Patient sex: M
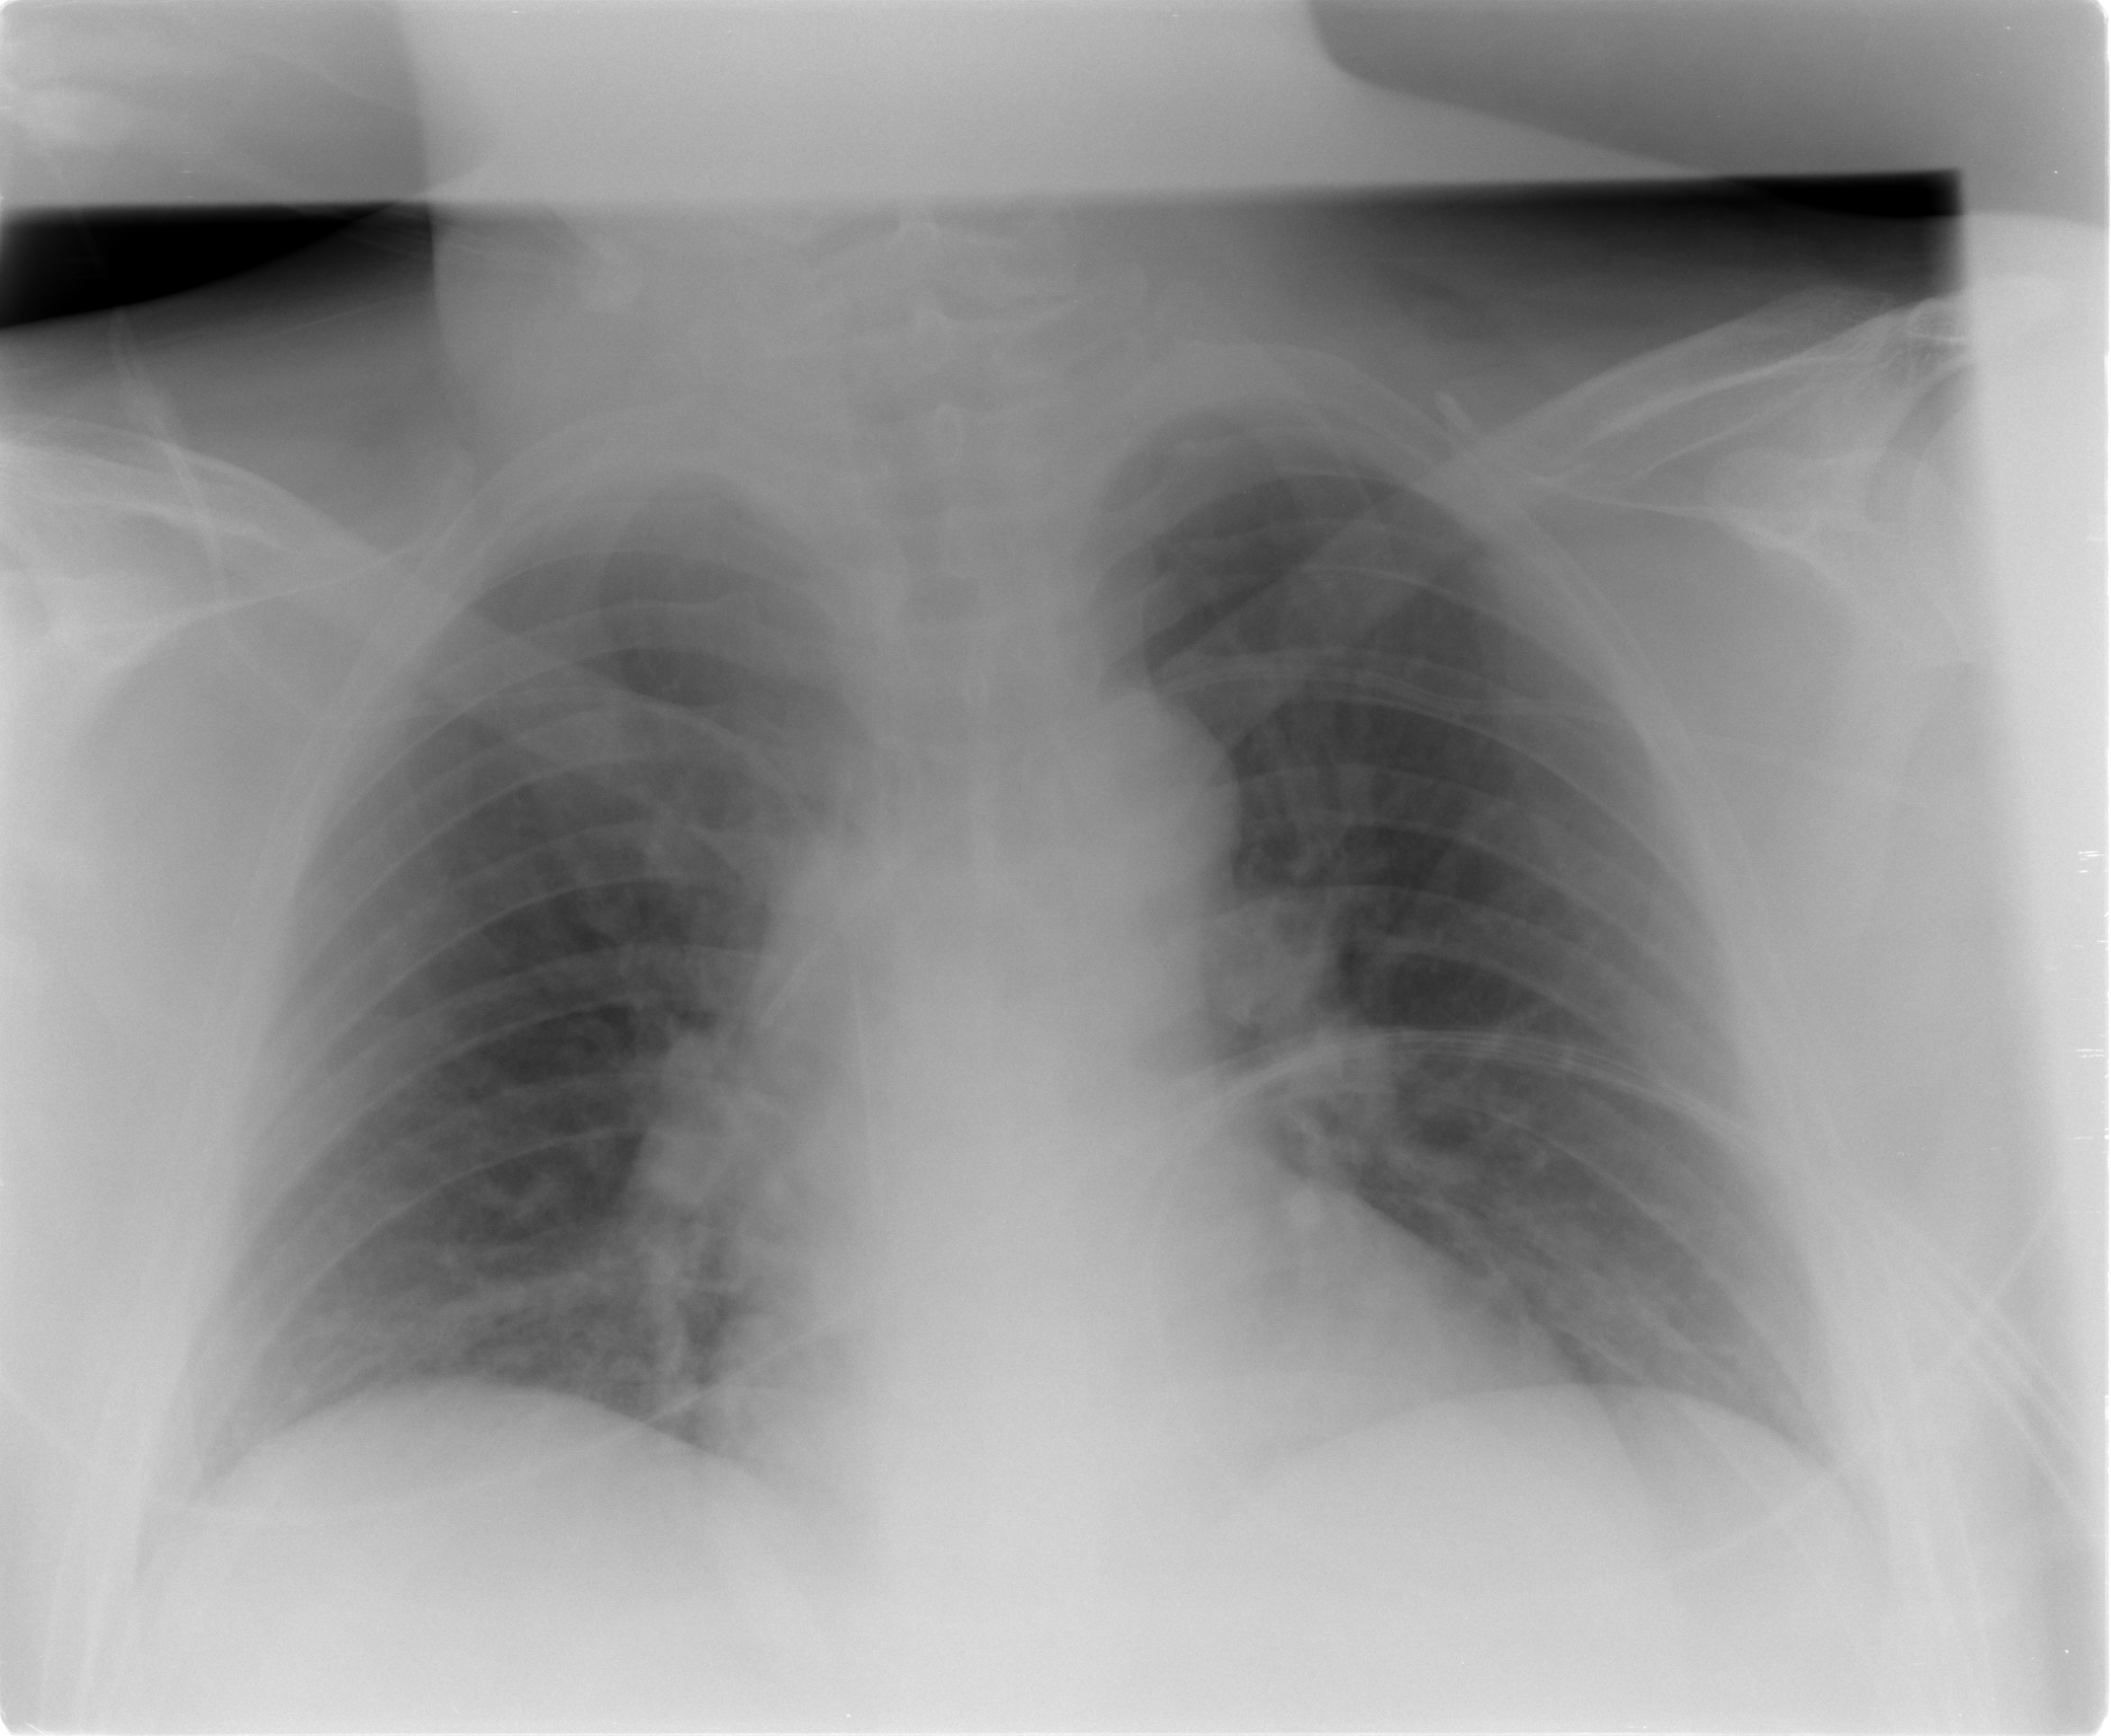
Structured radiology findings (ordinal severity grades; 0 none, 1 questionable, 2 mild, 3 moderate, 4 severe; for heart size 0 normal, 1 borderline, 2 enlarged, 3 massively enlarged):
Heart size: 1
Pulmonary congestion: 2
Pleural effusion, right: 0
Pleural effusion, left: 0
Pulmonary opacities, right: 0
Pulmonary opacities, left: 0
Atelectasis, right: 0
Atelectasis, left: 0